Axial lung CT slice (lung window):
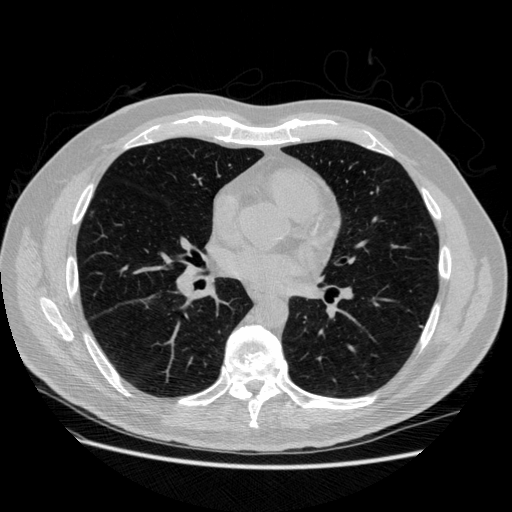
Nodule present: no